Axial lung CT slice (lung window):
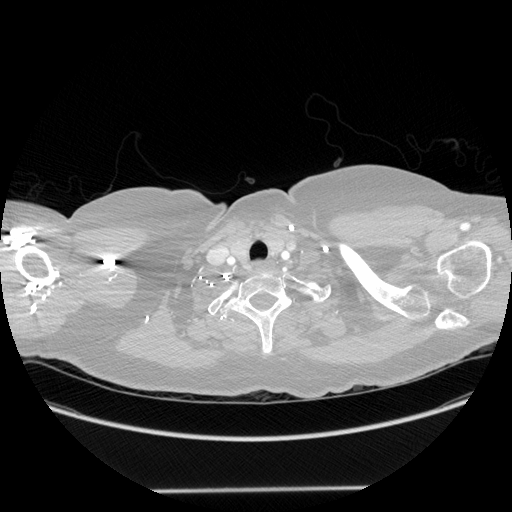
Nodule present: no